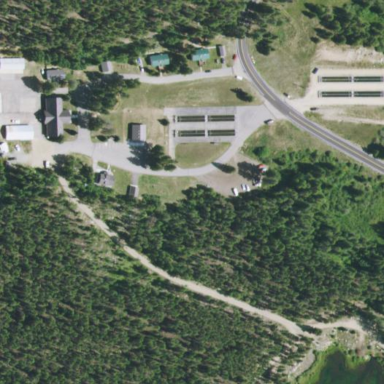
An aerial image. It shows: Fish hatchery facility.